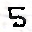
Label: 5